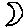
Label: moon